Field crop: maize
Growth stage: 1
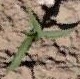
Species: maize